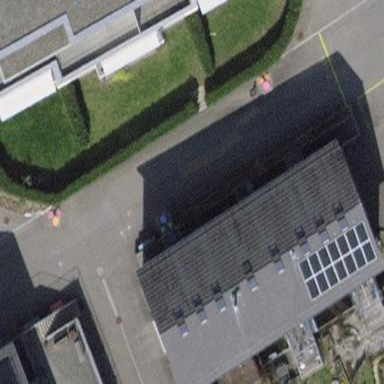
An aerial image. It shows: Terrace building.